Interaction volume radius: 5 \u00c5
Interaction volume height: 25 \u00c5
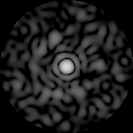
Disorder parameter: 0.8492